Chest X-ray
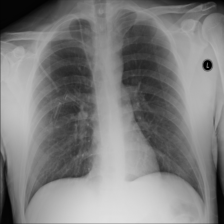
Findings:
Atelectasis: negative
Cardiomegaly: negative
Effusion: positive
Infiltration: positive
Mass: negative
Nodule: negative
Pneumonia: negative
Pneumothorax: negative
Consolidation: negative
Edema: negative
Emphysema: negative
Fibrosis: negative
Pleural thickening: negative
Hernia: negative